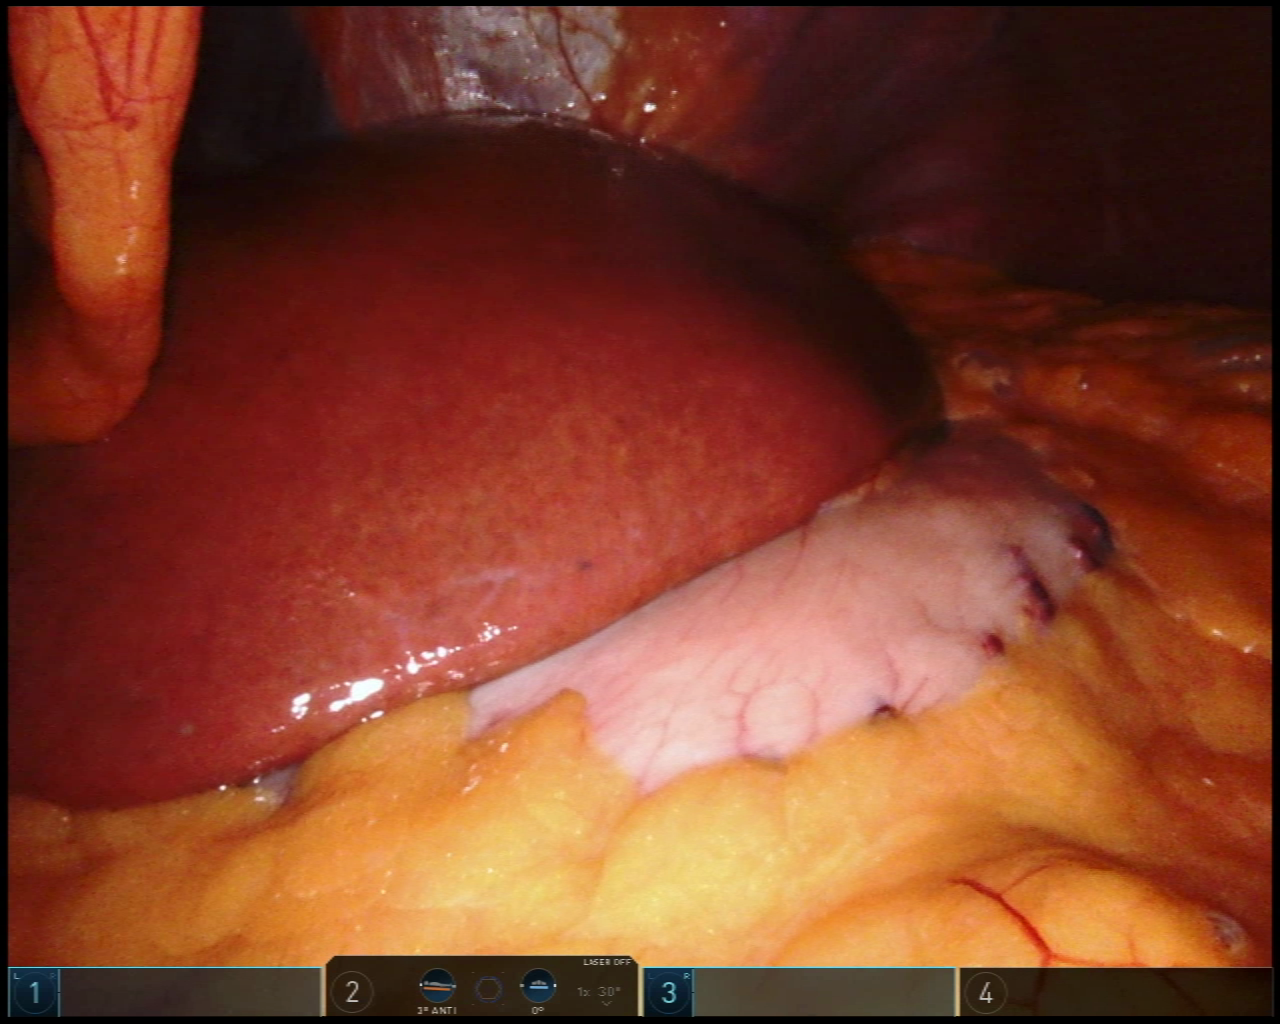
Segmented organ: liver
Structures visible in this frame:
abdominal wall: yes
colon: no
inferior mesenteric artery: no
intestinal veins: no
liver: yes
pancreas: no
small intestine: no
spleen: no
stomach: yes
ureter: no
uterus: no
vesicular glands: no